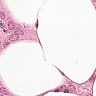
Metastatic tissue present: yes